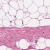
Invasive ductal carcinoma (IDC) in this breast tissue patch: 0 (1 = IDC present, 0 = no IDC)